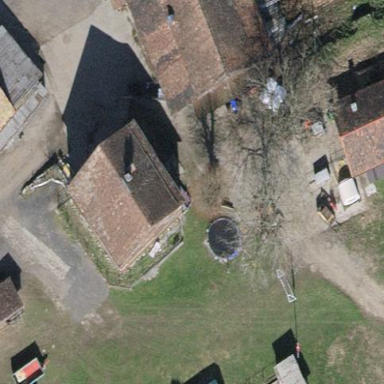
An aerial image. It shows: Farmyard area.